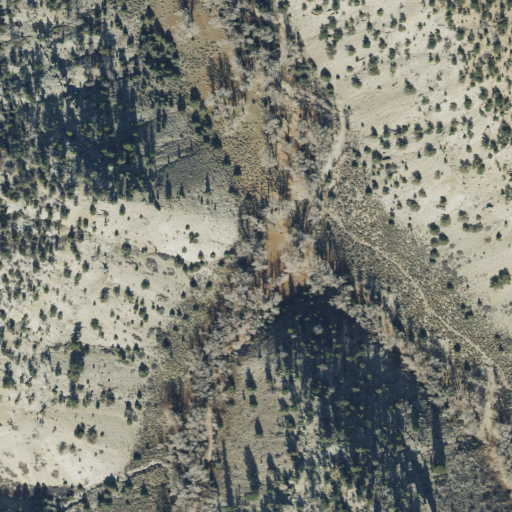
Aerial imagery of valley in Utah named First Canyon containing shrub and evergreen forest